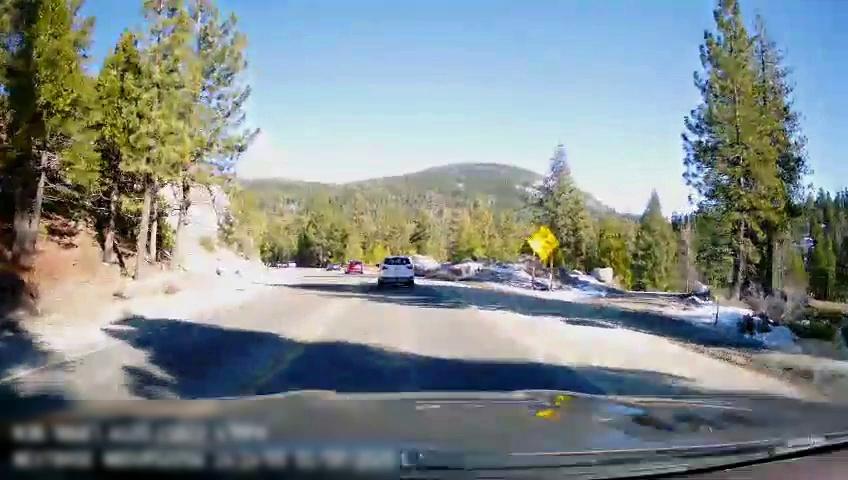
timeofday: Day
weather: Sunny
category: Drivable Space
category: Vehicles | Car
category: Vehicles | SUV
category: Vehicles | SUV
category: Lanes | Opposite Lane
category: Lanes | Current Lane
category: Lanes | Current Lane
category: Traffic | Signs